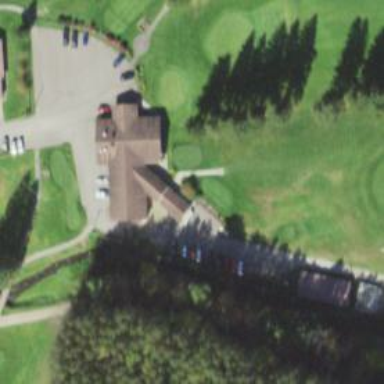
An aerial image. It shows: Pathway for golfing.